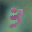
Label: 3